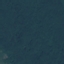
Land use / land cover: Forest